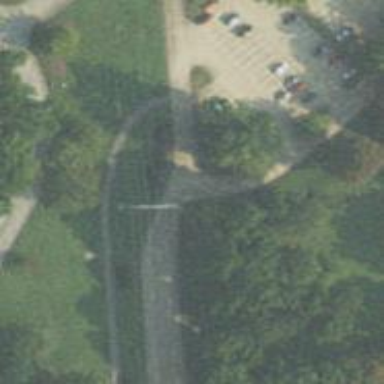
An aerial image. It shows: Disc golf basket.